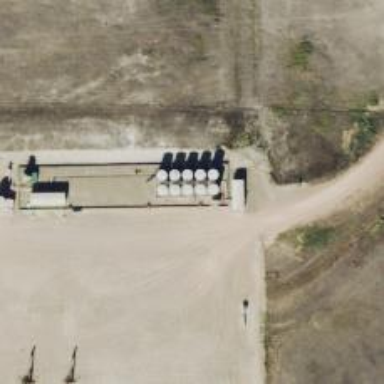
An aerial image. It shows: Storage tank with man-made structure.